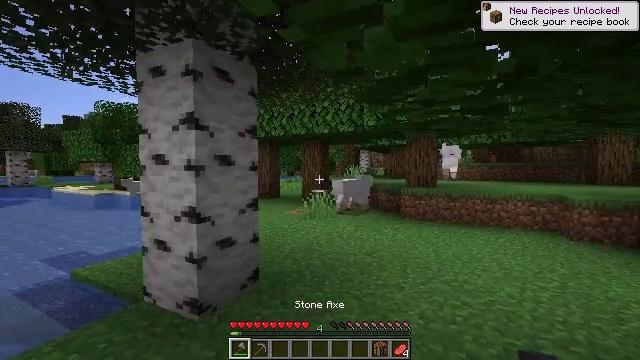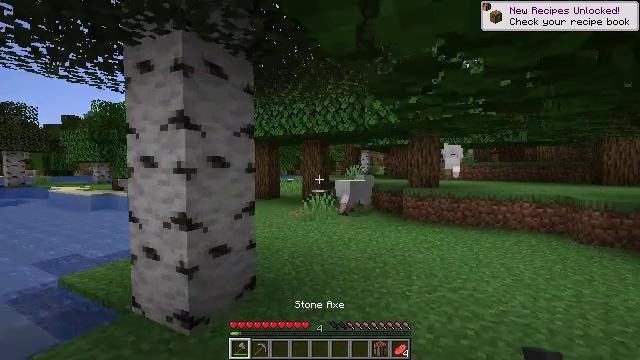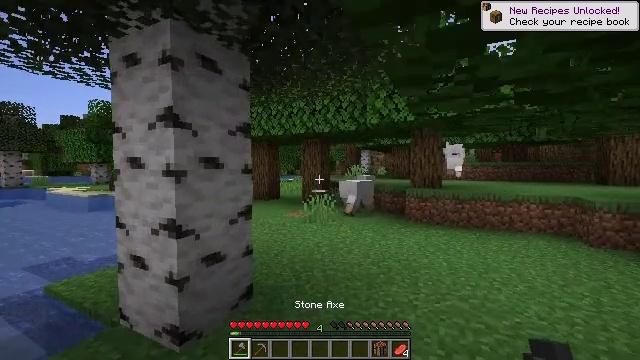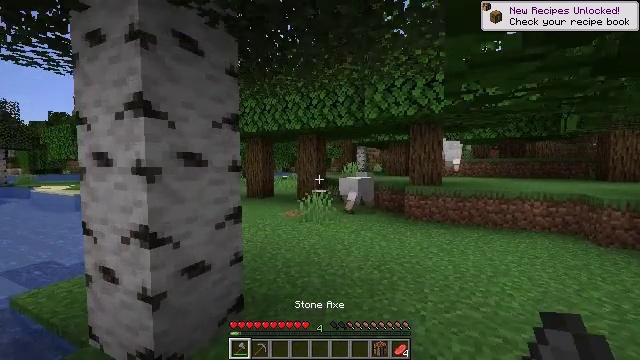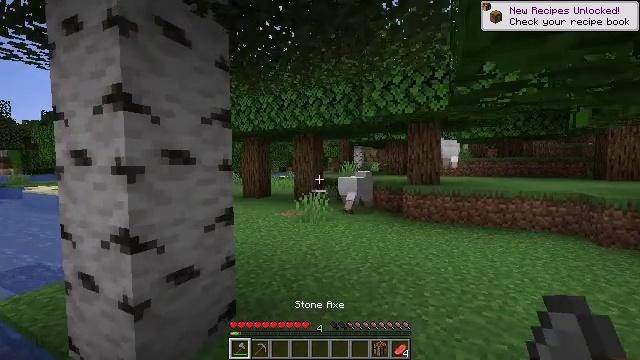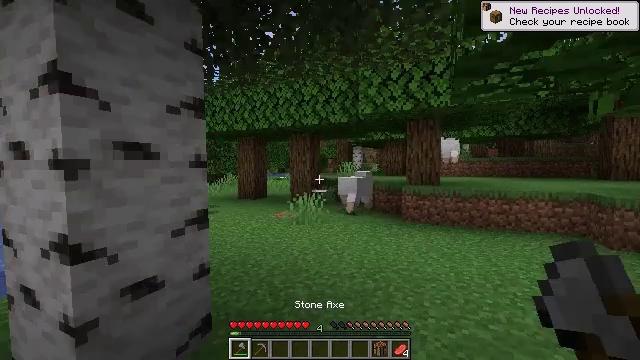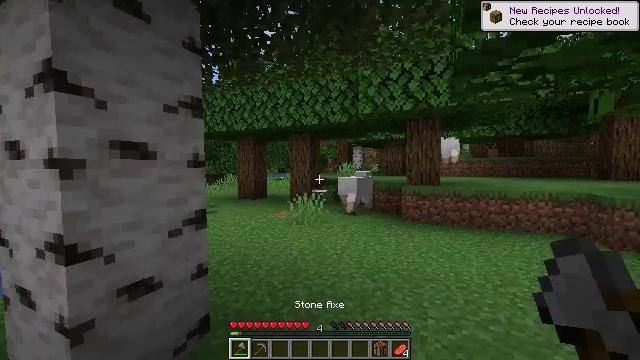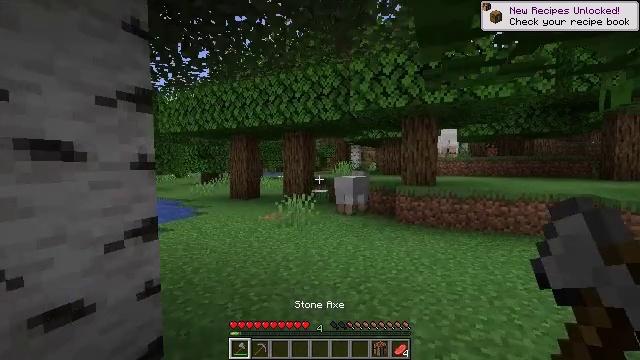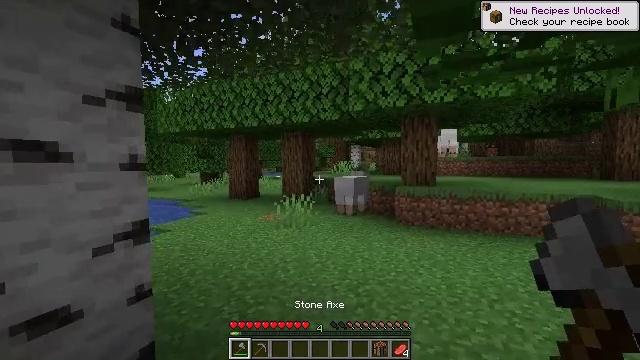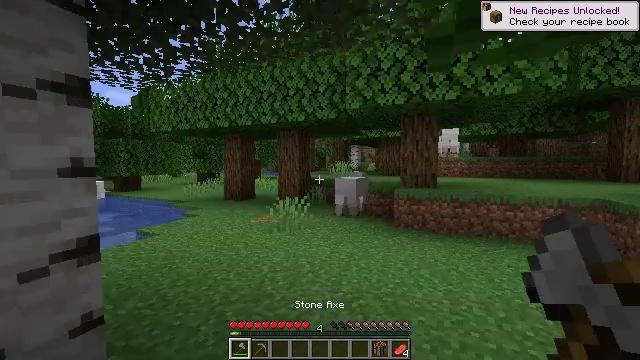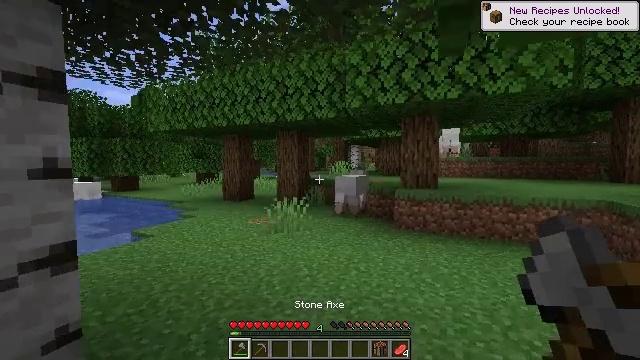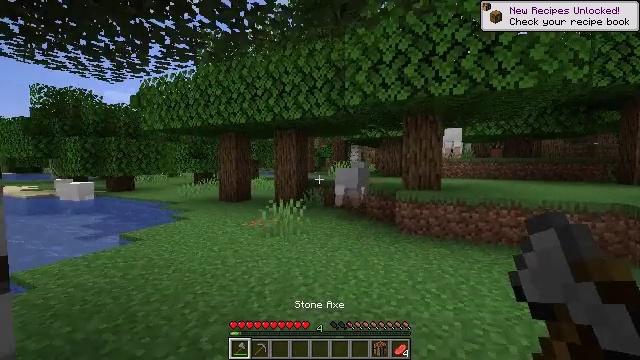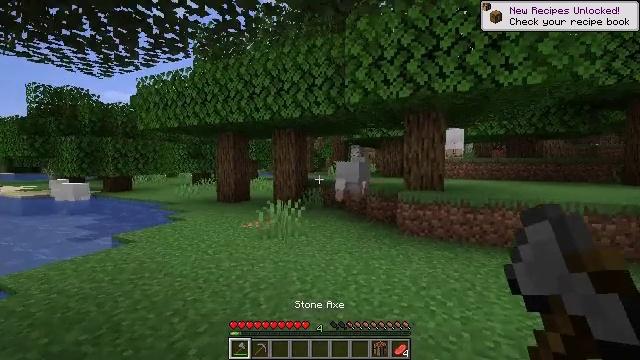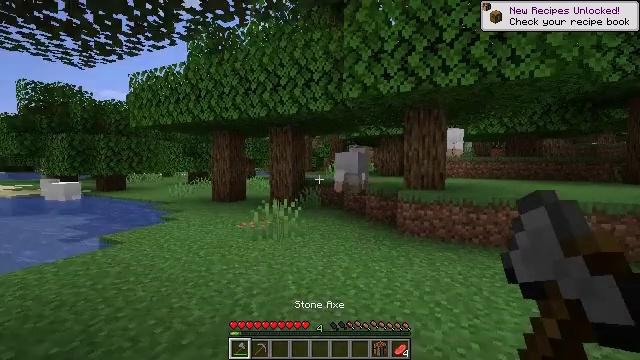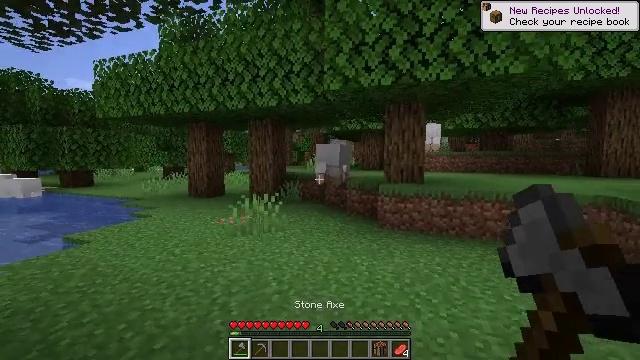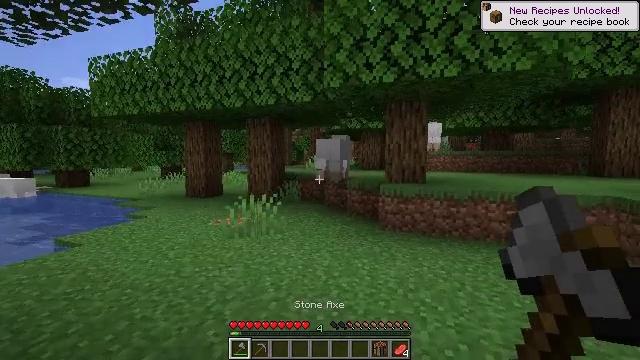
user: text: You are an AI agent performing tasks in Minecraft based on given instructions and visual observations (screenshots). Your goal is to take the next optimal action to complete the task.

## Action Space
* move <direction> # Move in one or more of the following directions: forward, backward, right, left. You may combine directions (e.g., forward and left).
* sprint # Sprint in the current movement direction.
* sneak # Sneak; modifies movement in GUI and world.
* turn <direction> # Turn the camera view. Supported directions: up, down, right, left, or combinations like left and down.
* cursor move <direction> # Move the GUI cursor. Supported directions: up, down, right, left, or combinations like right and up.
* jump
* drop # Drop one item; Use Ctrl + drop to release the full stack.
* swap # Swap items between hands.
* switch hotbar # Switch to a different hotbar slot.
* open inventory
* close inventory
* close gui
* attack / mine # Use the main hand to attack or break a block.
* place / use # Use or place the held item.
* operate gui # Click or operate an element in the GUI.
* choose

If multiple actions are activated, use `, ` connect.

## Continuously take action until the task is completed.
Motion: motion action
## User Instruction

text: Kill the sheep.
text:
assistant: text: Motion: move forward
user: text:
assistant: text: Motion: move forward
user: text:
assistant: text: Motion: move forward, turn right
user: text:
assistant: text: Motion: move forward and move right
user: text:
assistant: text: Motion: move forward and move right
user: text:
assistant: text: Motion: move forward and move right
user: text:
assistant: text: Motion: move forward and move right
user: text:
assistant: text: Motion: move forward
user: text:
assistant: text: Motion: move forward
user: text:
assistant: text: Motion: move forward
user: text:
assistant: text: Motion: move forward
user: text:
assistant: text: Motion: move forward
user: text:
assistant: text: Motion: move forward
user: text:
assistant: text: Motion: move forward, turn right and down
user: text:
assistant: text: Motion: move forward
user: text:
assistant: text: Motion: move forward
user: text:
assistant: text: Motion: move forward
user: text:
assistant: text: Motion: move forward
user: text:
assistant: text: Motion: move forward, turn right
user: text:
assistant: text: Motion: move forward, turn right
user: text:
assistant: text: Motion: move forward
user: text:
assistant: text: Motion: move forward
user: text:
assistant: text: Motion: move forward and move left, turn right
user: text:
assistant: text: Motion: move forward and move left
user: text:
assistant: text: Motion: move forward and move left
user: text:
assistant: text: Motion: move forward
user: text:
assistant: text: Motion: move forward
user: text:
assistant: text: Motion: move forward
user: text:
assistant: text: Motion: move forward
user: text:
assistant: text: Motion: move forward